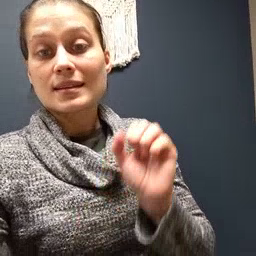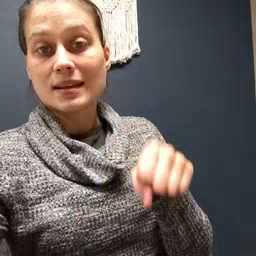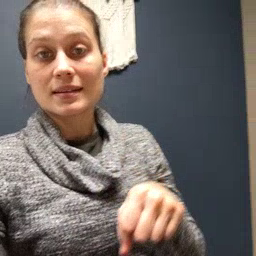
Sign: can